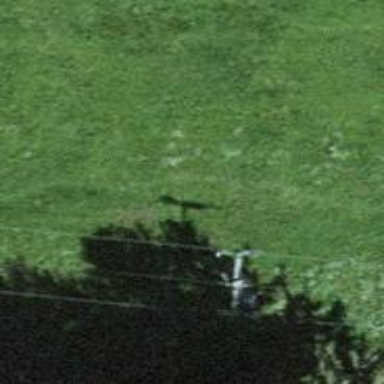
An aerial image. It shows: Pylon for aerialway.